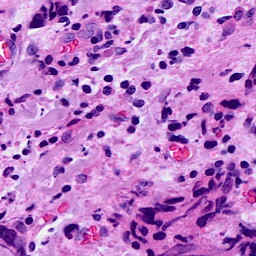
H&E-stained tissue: Breast